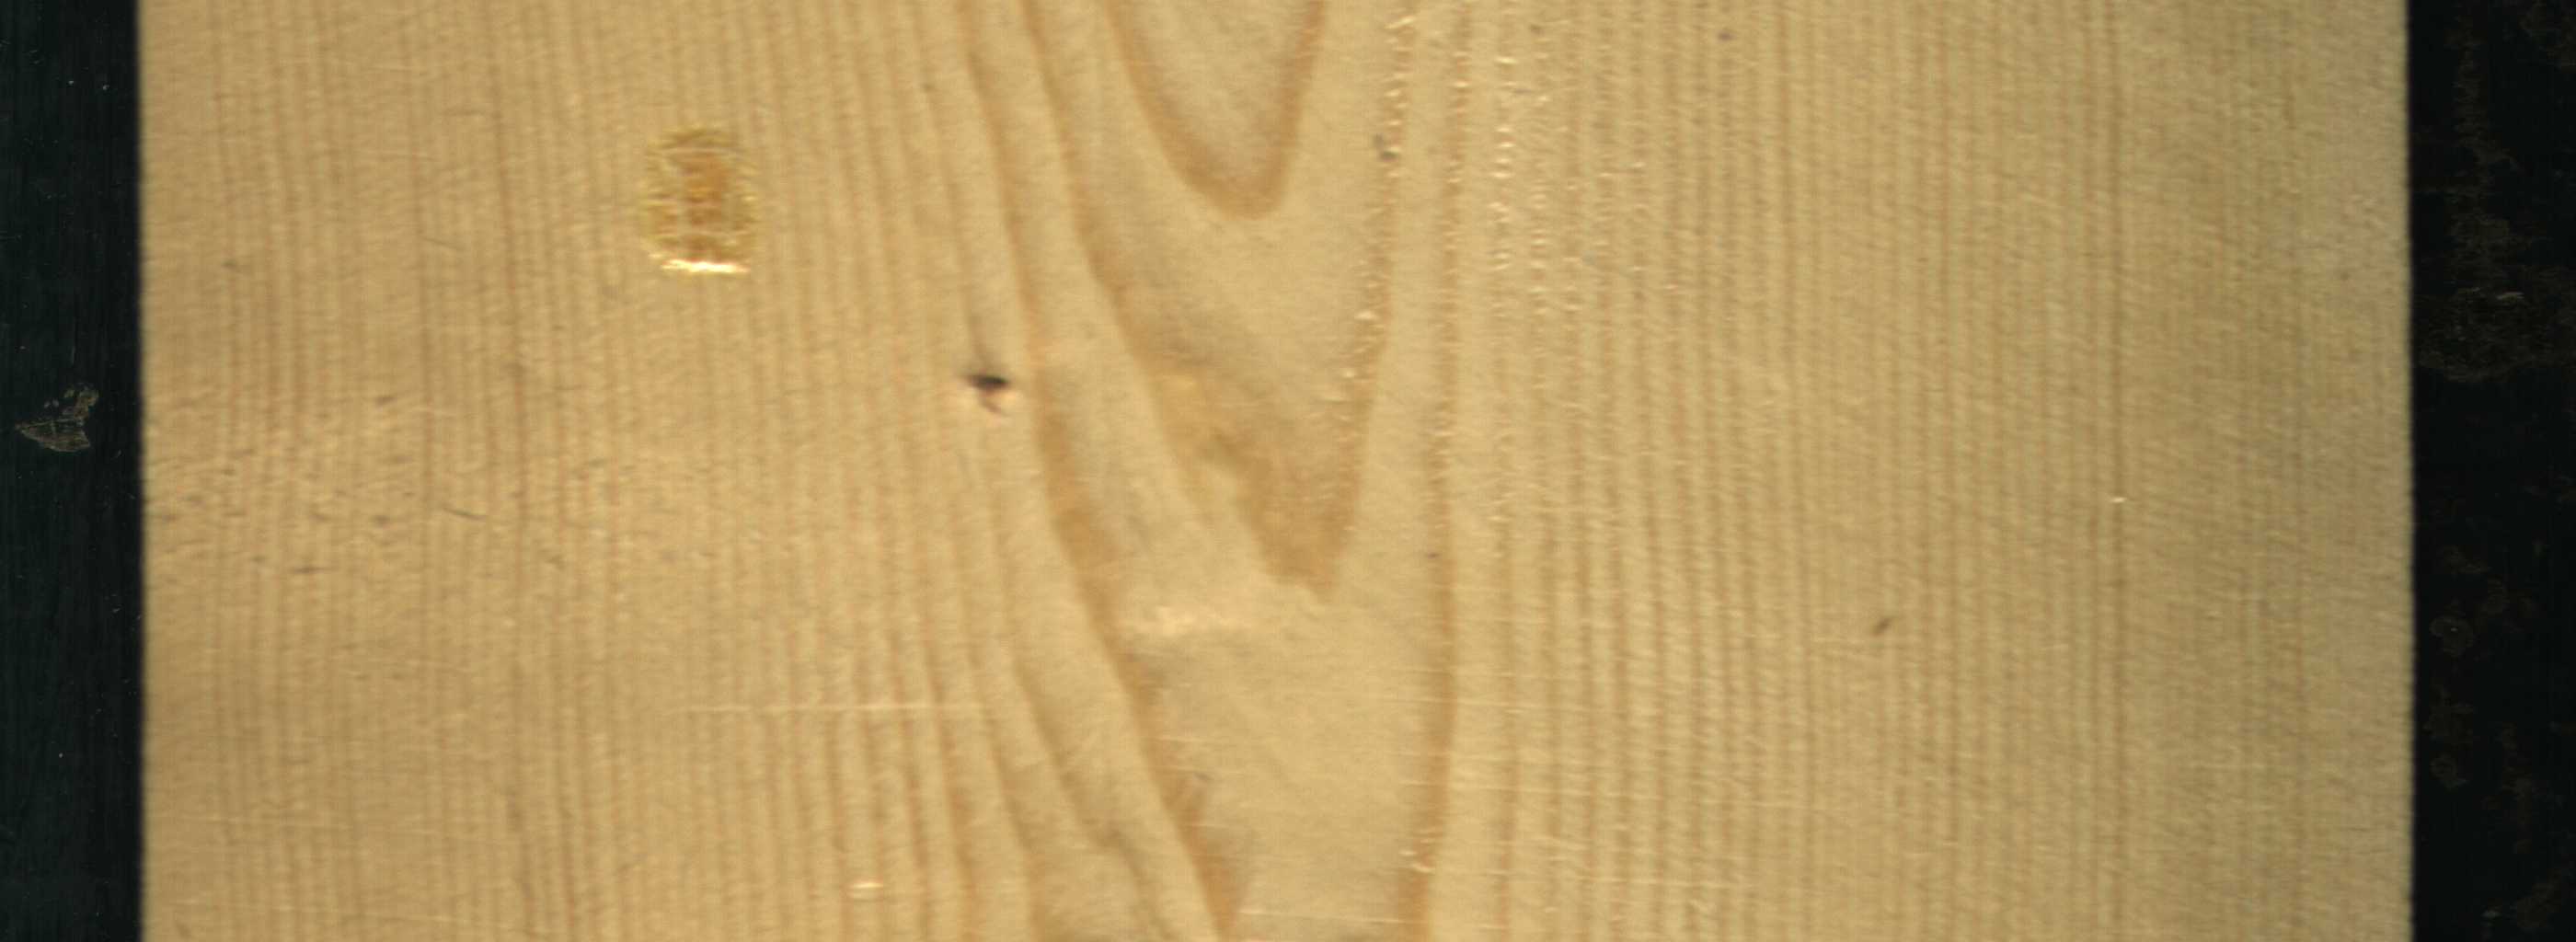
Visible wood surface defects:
resin
Dead_Knot